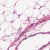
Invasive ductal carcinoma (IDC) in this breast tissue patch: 0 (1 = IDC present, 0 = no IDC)